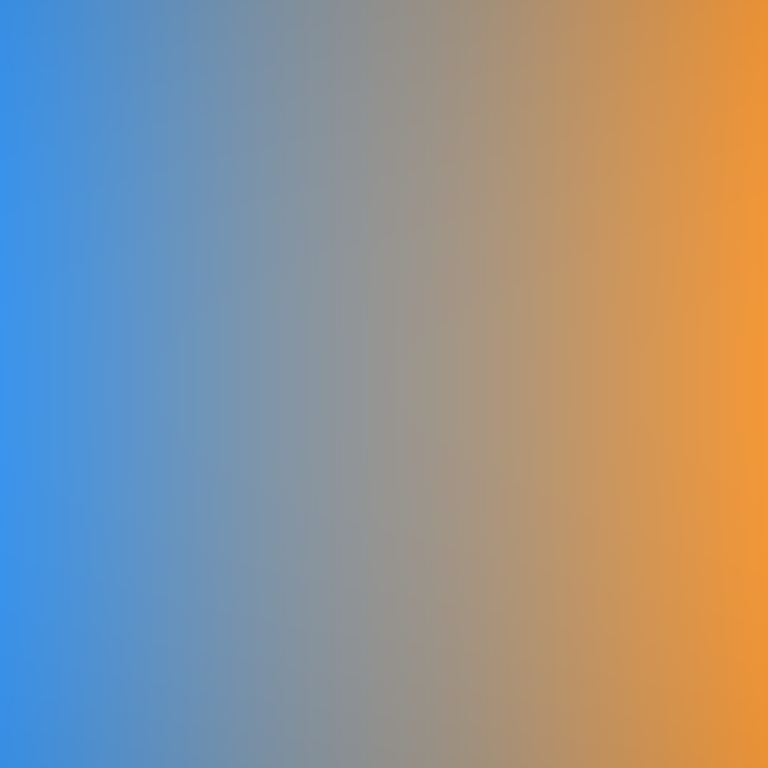
Abstract light effect, smooth gradient from cool blue to warm orange, calm atmosphere, soft glow, no room, no furniture, no objects.